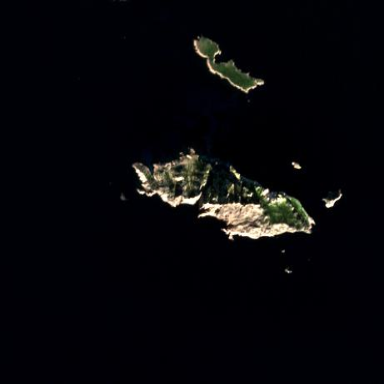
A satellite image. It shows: Island with natural coastline.